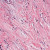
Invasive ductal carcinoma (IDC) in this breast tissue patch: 1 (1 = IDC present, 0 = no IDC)